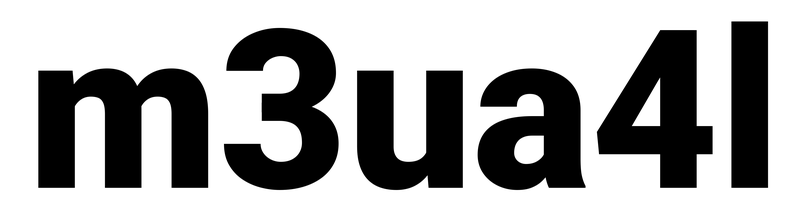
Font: Roboto_Black